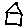
Label: house